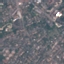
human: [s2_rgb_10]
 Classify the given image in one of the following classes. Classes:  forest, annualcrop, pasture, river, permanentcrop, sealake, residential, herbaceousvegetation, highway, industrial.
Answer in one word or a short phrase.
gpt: Residential